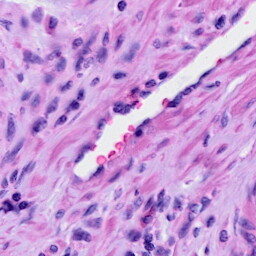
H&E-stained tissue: Cervix